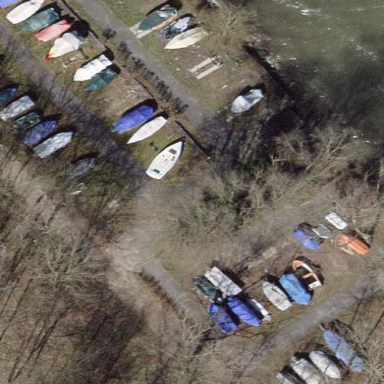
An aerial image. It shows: Boat storage facility.